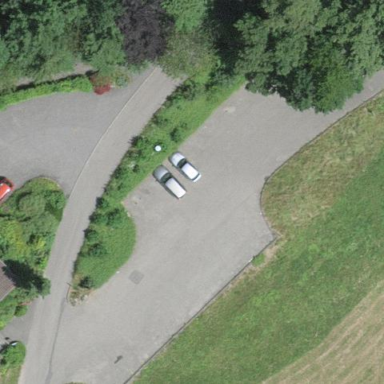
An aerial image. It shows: Parking area with asphalt surface.